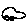
Label: car